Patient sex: F
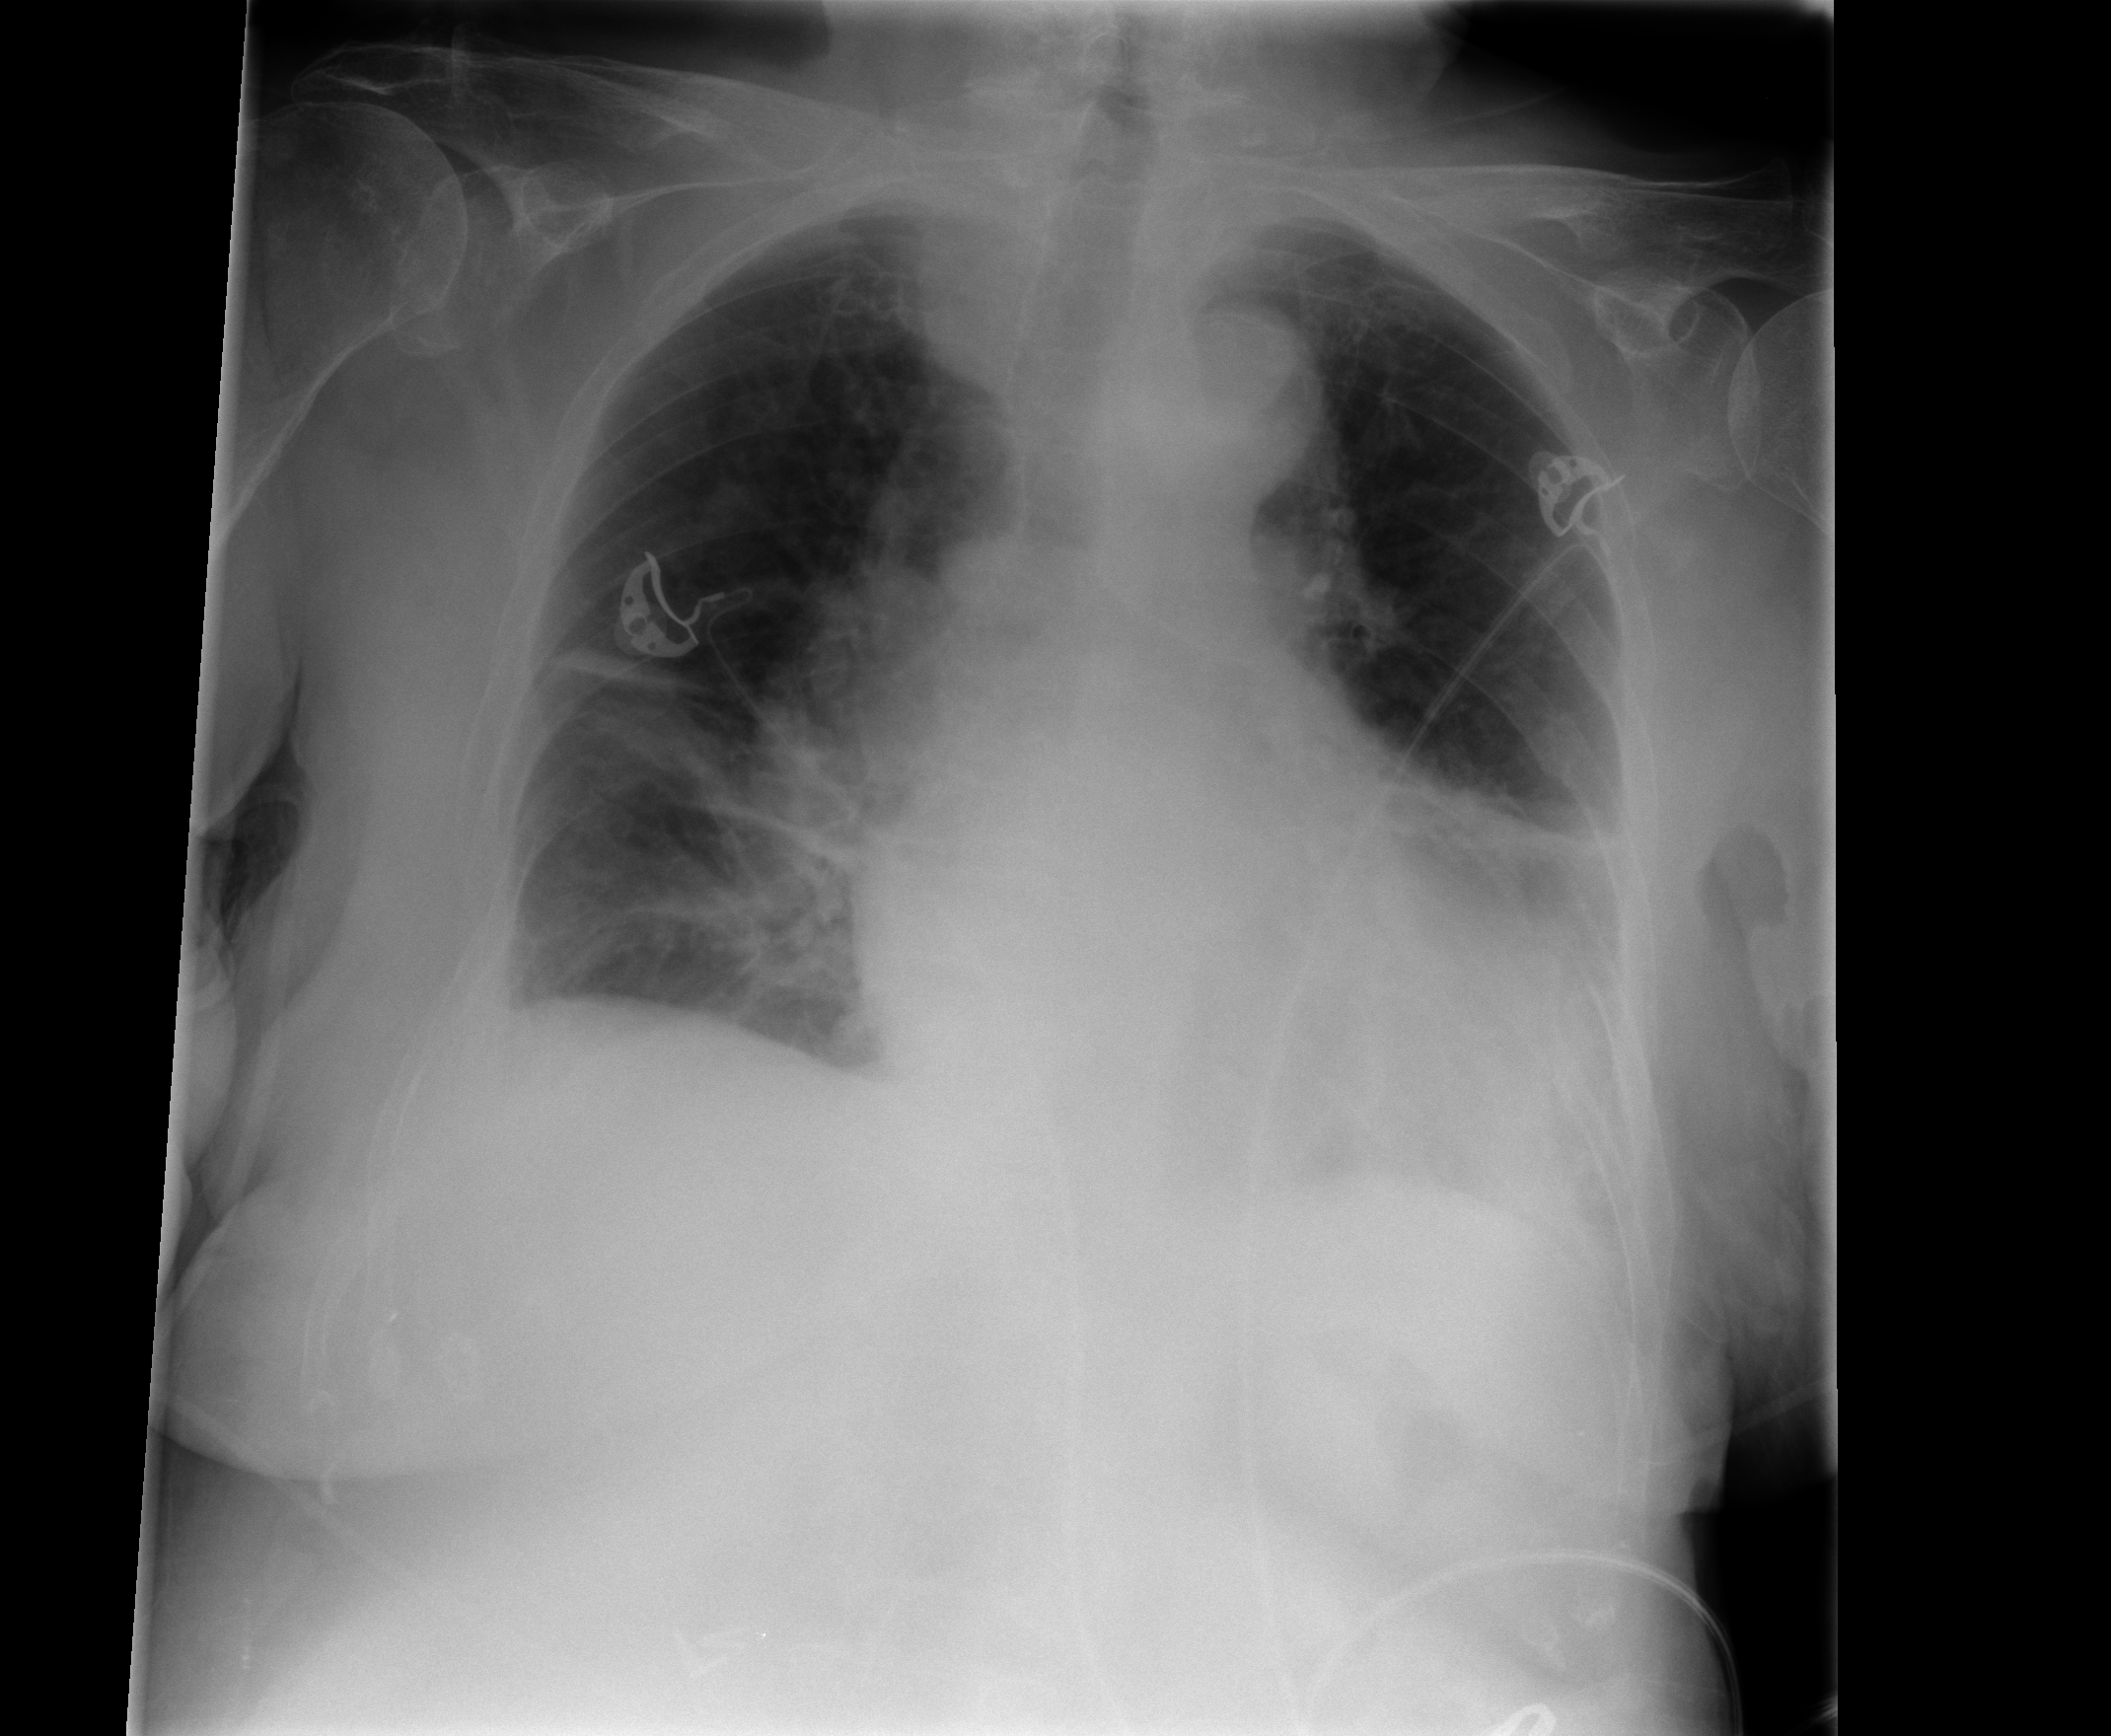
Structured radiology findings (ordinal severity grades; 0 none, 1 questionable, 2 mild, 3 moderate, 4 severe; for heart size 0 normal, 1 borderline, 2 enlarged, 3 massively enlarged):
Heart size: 2
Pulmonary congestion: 0
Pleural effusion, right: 0
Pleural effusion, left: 0
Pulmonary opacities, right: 0
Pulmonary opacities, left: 0
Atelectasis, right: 2
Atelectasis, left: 2